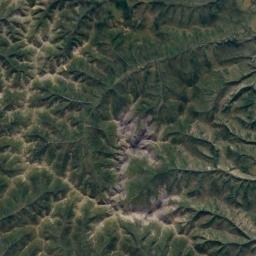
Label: mountain